Field crop: maize
Growth stage: 2
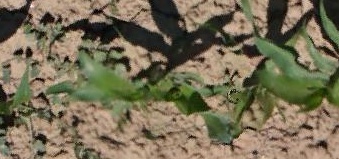
Species: maize